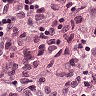
Metastatic tissue present: no